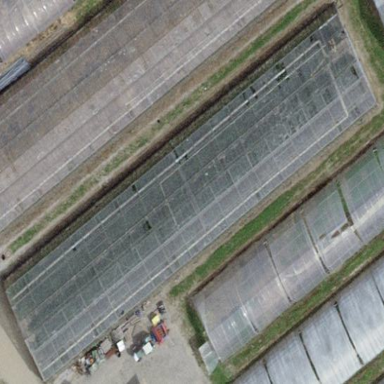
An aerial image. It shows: Greenhouse.